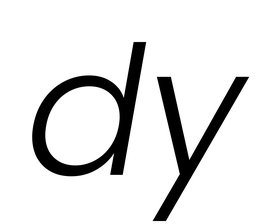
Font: Poppins-LightItalic